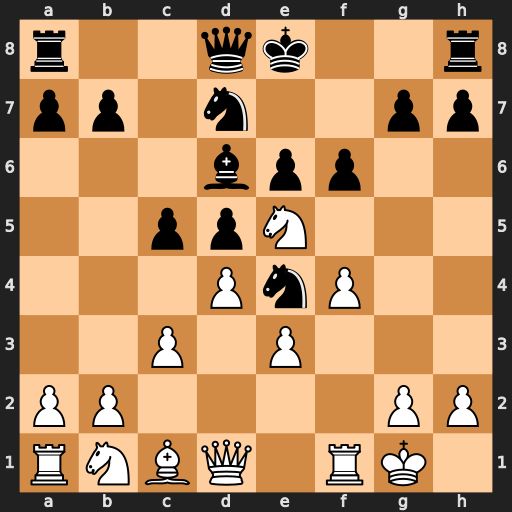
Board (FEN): r2qk2r/pp1n2pp/3bpp2/2ppN3/3PnP2/2P1P3/PP4PP/RNBQ1RK1
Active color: w
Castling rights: kq
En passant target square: -
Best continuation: Qh5+ g6 Nxg6 hxg6 Qxh8+